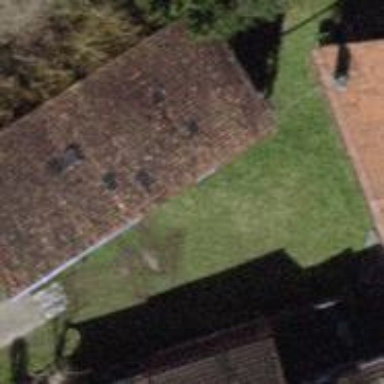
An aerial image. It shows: Shed.